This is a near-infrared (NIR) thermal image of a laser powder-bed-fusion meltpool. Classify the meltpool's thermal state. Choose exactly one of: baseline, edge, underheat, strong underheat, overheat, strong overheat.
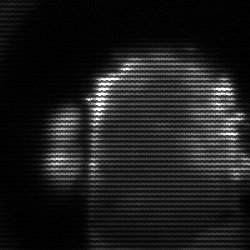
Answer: baseline